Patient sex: M
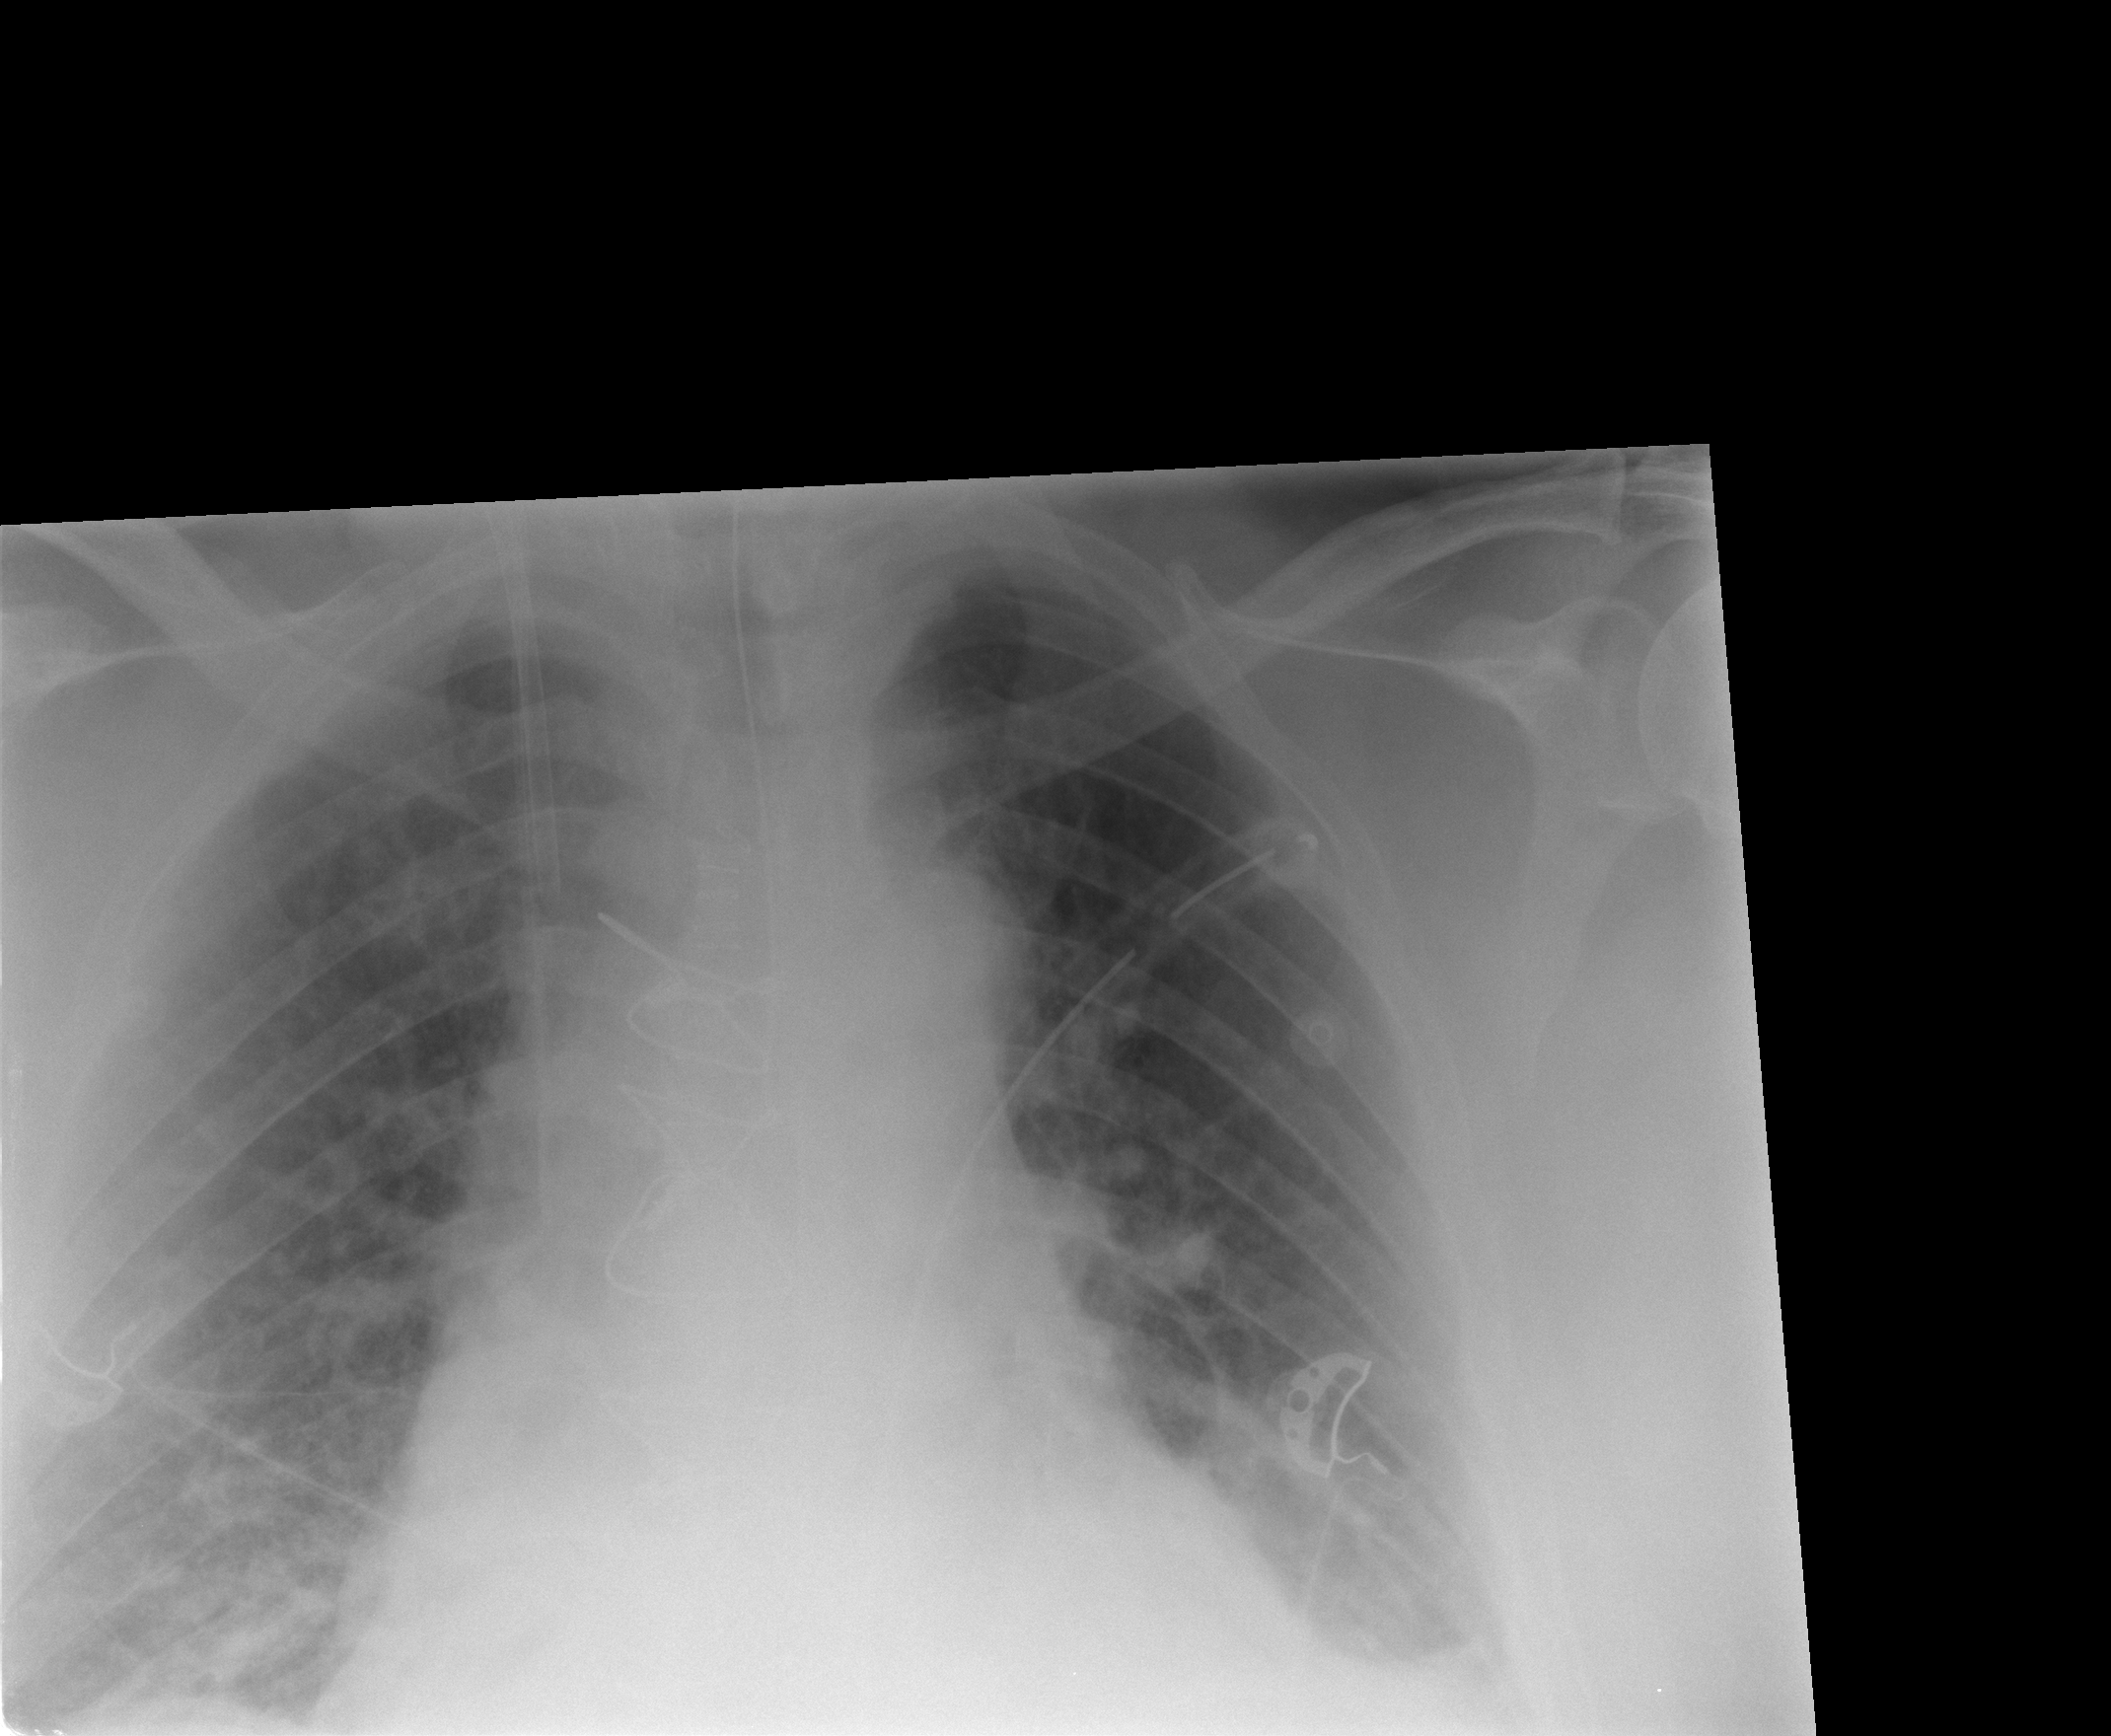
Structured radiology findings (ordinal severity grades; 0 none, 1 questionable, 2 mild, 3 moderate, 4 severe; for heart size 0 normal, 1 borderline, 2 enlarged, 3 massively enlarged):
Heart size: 1
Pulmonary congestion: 1
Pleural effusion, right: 1
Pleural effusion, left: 2
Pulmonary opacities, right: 2
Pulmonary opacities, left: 2
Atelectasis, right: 2
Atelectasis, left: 2